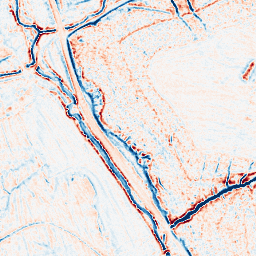
Category: edge_preserving
Decomposition family: bilateral
Decomposition parameters: d: 9
sigma_color: 150
sigma_space: 75
Upsampling method: sinc_hamming
Upsampling parameters: scale: 4
kernel_size: 8
Upsampling scale: 4